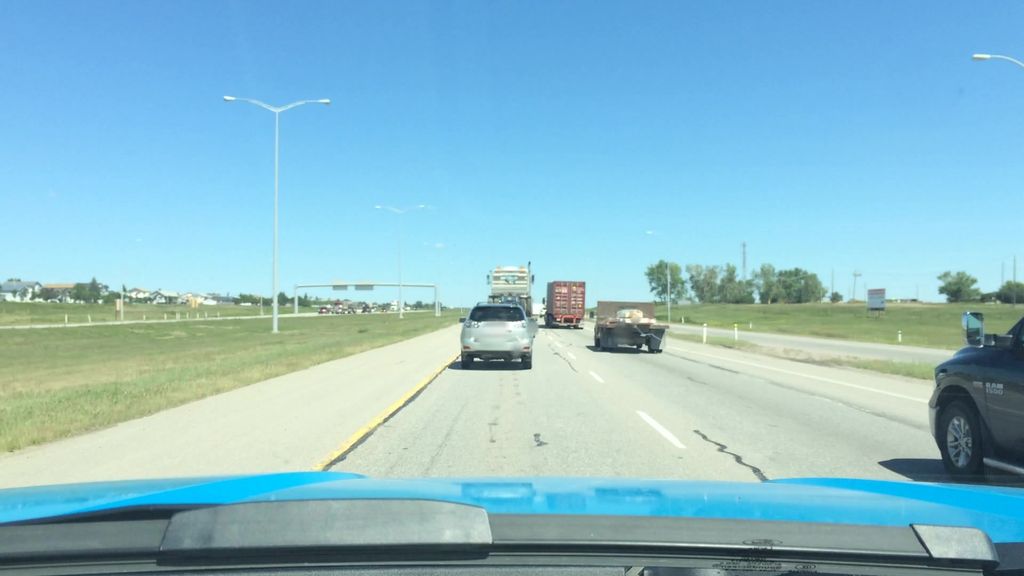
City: calgary